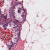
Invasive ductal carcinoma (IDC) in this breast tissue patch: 0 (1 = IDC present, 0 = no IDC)